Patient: sex M, age 80
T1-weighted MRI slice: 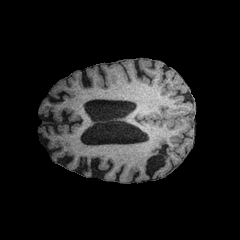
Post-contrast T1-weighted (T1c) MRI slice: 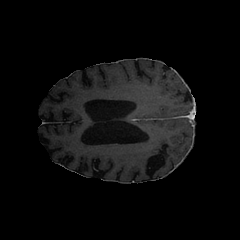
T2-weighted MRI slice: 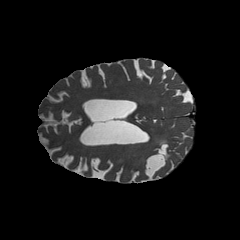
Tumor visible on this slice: no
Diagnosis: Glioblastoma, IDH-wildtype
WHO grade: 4